Field crop: tomato
Growth stage: 2
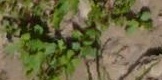
Species: portulaca